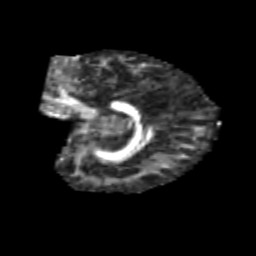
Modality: FA
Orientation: sagittal
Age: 6
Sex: male
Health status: healthy